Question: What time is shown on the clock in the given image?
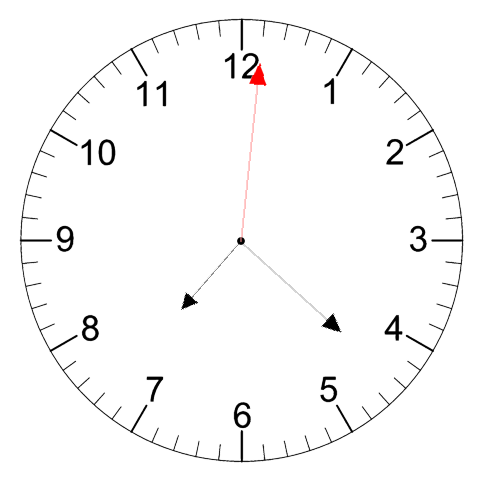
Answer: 07:22:01